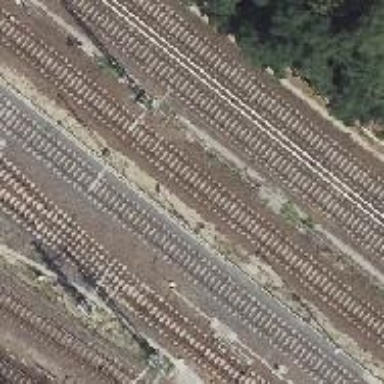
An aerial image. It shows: Railway signal.